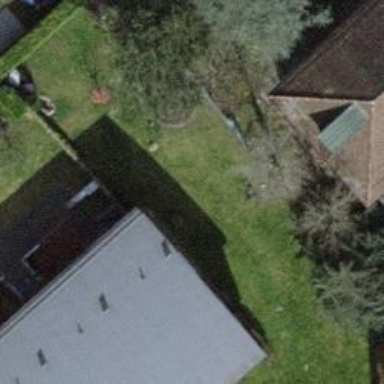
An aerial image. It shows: Garden surrounded by fence.